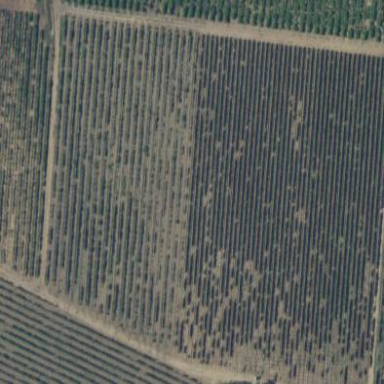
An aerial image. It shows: Vineyard where grapes are grown.